Field crop: maize
Growth stage: 2
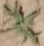
Species: atriplex